Interaction volume radius: 10 \u00c5
Interaction volume height: 20 \u00c5
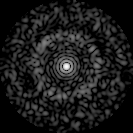
Disorder parameter: 0.8218